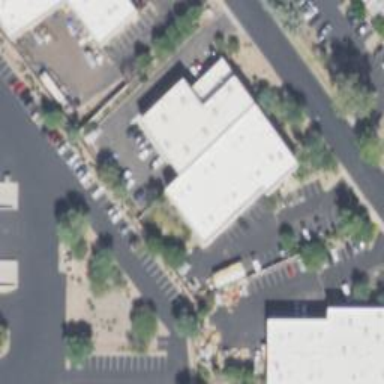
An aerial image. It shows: Warehouse building.